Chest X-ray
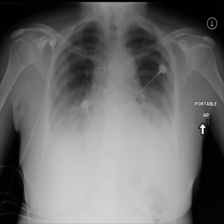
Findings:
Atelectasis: negative
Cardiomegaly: positive
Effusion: positive
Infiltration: negative
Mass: negative
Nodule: negative
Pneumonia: negative
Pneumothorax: negative
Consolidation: negative
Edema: negative
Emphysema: negative
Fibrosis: negative
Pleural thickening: negative
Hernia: negative